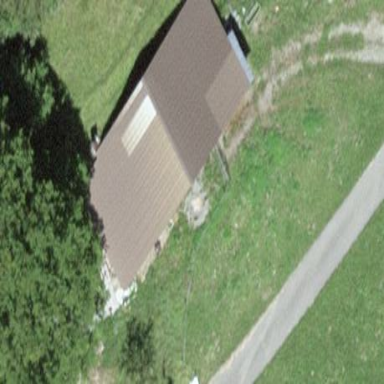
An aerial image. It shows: Barn.